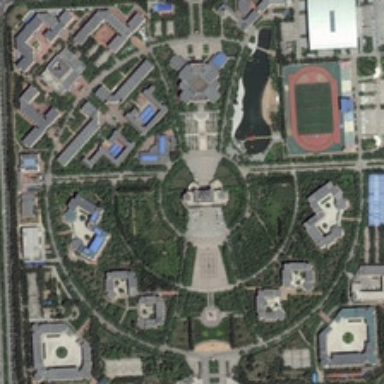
There is a playground in the square .